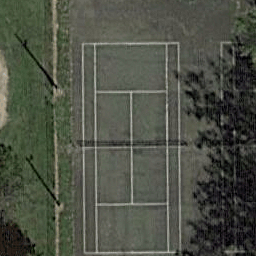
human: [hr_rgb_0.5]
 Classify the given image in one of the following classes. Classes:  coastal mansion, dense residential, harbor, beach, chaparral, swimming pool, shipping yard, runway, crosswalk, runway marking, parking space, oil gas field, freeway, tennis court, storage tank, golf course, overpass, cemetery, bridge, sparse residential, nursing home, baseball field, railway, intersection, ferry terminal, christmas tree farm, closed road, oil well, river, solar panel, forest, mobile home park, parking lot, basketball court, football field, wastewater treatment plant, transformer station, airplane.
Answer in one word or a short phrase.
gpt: tennis court